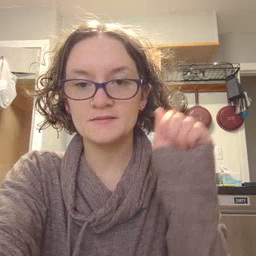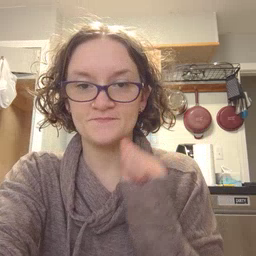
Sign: aunt